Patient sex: F
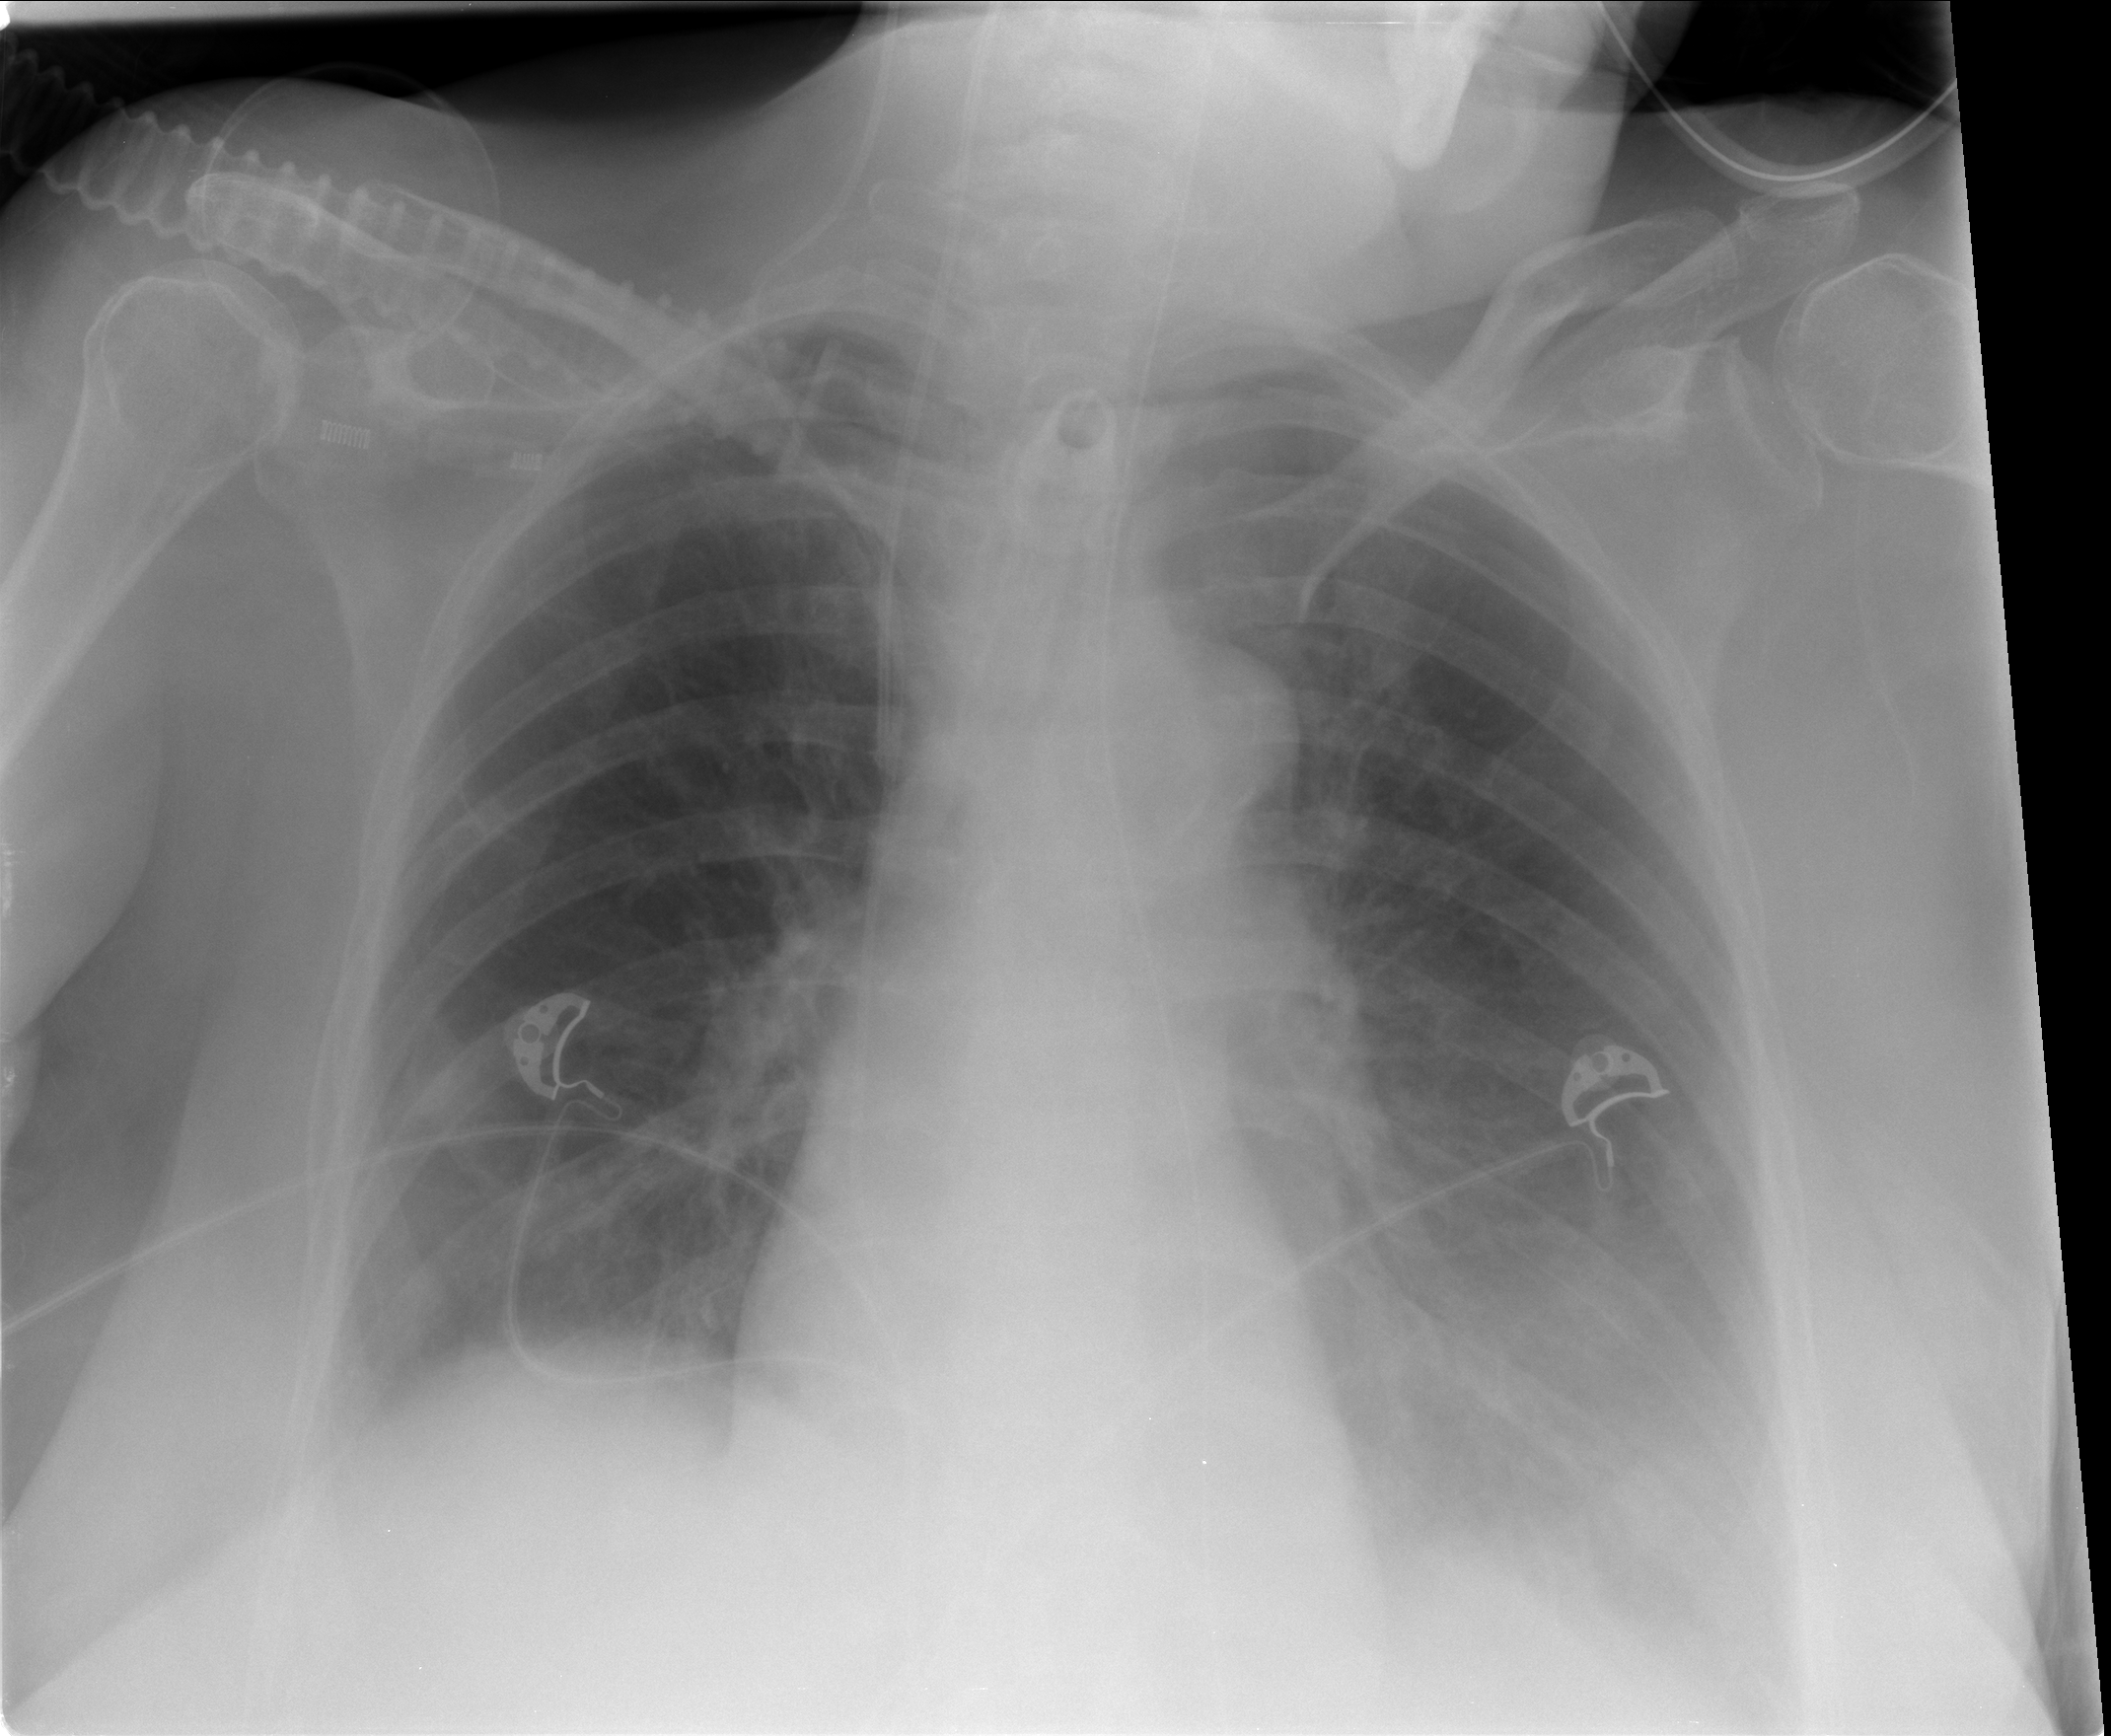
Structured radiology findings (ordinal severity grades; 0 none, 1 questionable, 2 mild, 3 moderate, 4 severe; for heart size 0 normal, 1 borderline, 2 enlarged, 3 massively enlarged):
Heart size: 1
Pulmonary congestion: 0
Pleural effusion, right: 2
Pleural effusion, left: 2
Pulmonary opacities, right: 0
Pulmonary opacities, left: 0
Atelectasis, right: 0
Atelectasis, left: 1